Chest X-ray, AP view. Patient: 54 years old, sex M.
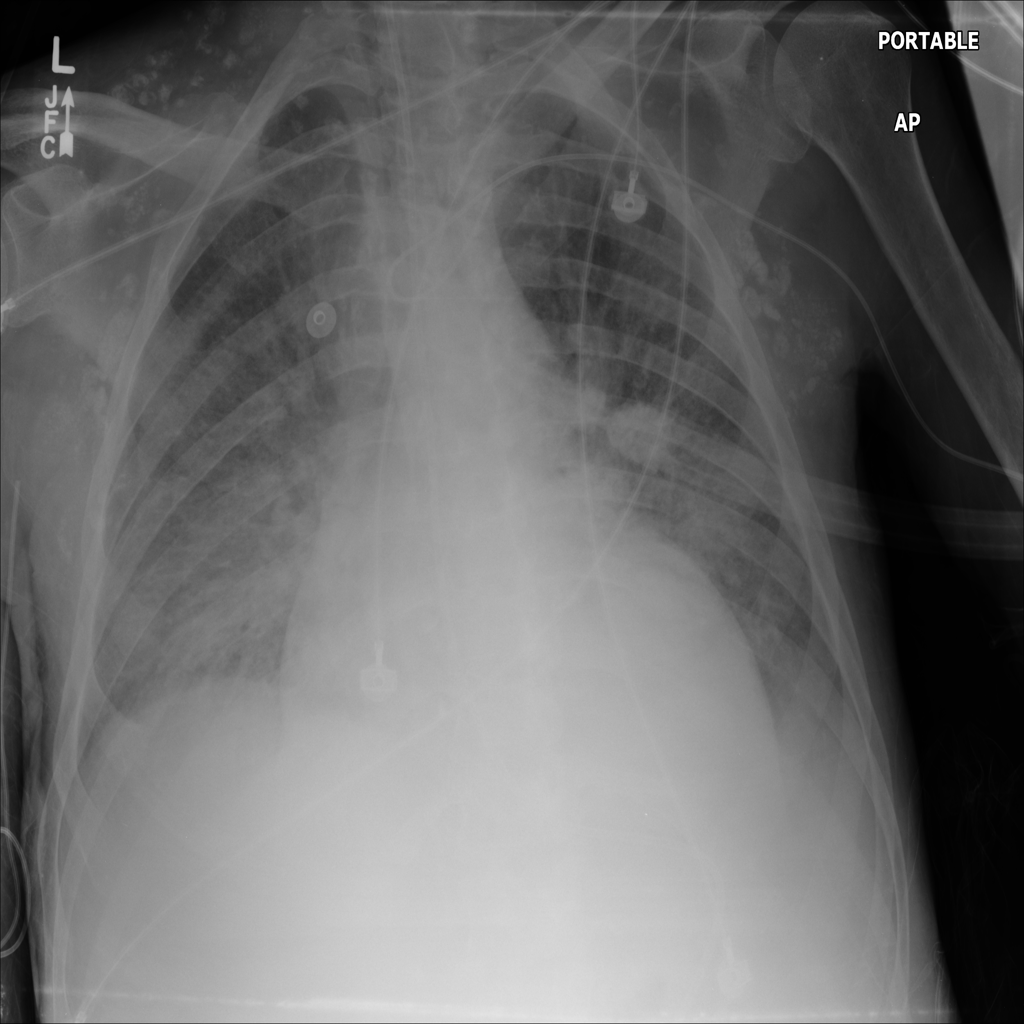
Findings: Atelectasis, Cardiomegaly, Effusion, Infiltration